Question: I am kinda lost.
I have a GridView with ItemTemplate. I am trying to approve and reject booking using ImageButton but I do not know where and how to put the sql command to update booking status.
I need hints to continue my coding.
Here is my ItemTemplate for Accept and Reject imagebutton:
'''
<asp:TemplateField HeaderText="Action">
<ItemTemplate>
<asp:ImageButton runat="server" ID="acceptBooking"
ImageUrl="~/images/accept.png"
OnClientClick="if (!window.confirm('Are you sure you want to accept this booking?')) return false;" />
</ItemTemplate>
</asp:TemplateField>
<asp:TemplateField HeaderText="Action">
<ItemTemplate>
<asp:ImageButton runat="server" ID="rejectBooking"
ImageUrl="~/images/reject.png"
OnClientClick="if (!window.confirm('Are you sure you want to reject this booking?')) return false;" />
</ItemTemplate>
</asp:TemplateField>
'''
My SQLdatasource:
'''
<asp:SqlDataSource ID="SqlDataSource1" runat="server" ConnectionString="<%$ ConnectionStrings:ConnectionString1 %>"
SelectCommand="SELECT [bookingScheduleID], [eventTitle], [week1], [week2], [week3], [week4], [week5], [week6], [week7], [week8], [exhibitorname], [boothAlias], [category], [status], [dateBook],[custNo] FROM [bookingschedule]"
>
</asp:SqlDataSource>
'''
I wish to update field [status] from table [bookingschedule]
My interface:

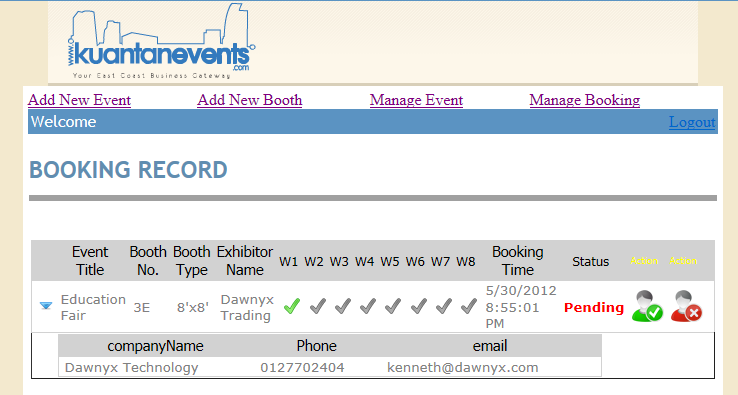
Answer: Do you have any server-side code to handle the OnClientClick event? If so you just have to do your SQL logic in it while taking the result of the confirmation you asked. Otherwise make a js script to handle the SQL logic... I just hope that you have access to some kind of ID of [bookingschedule] if you want to update one.
Anyway, to your Where to put the code : in the hanldling of OnClientClick event. How is more to you to decide. You can use library 'SqlClient' in 'System.Data' library. Or use LINQ technology or even an Hibernate. All depend on you. Some research on the internet and you'll be good to go.